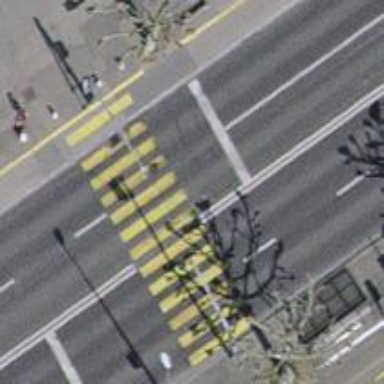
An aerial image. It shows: Road crossing with traffic signals.